Question: I've got SVG HTML code generated by 'svg.js' library. Using PHP's 'Imagick' I want to convert SVG HTML to PNG.
PHP:
'''
$svg = '<?xml version="1.0" encoding="UTF-8" standalone="no"?><svg id="SvgjsSvg2552" xmlns="http://www.w3.org/2000/svg" version="1.1" width="1500" height="1500" xmlns:xlink="http://www.w3.org/1999/xlink"><g id="SvgjsG2676"><g id="SvgjsG2554"><g id="SvgjsG2555"><g id="SvgjsG2556"><g id="SvgjsG2557"><path id="SvgjsPath2558" d="M665 100L665 167.0881805419922 " stroke-opacity="1" stroke="#000000" stroke-width="0.1" fill="none"></path><path id="SvgjsPath2559" d="M715 100L715 176.7947235107422 " stroke-opacity="1" stroke="#a80fa8" stroke-width="10" fill="none"></path></g><g id="SvgjsG2560"><path id="SvgjsPath2561" d="M565 85L565 176.7947235107422 " stroke-opacity="1" stroke="#000000" stroke-width="23" fill="none"></path><path id="SvgjsPath2562" d="M615 85L615 167.0881805419922 " stroke-opacity="1" stroke="#000000" stroke-width="0.1" fill="none"></path></g></g><g id="SvgjsG2563"><g id="SvgjsG2564" transform="rotate(210 640 429.5)"><path id="SvgjsPath2565" d="M665 100L665 167.0881805419922 " stroke-opacity="1" stroke="#a80fa8" stroke-width="2.3" fill="none"></path><path id="SvgjsPath2566" d="M715 100L715 176.7947235107422 " stroke-opacity="1" stroke="#000000" stroke-width="23" fill="none"></path></g><g id="SvgjsG2567" transform="rotate(210 640 429.5)"><path id="SvgjsPath2568" d="M565 85L565 176.7947235107422 " stroke-opacity="1" stroke="#a80fa8" stroke-width="10" fill="none"></path><path id="SvgjsPath2569" d="M615 85L615 167.0881805419922 " stroke-opacity="1" stroke="#a80fa8" stroke-width="2.3" fill="none"></path></g></g><g id="SvgjsG2570"><g id="SvgjsG2571"><path id="SvgjsPath2572" d="M565 176.7947235107422Q565.4104614257812 408.6929016113281 448.6954650878906 610.8491821289062 " stroke-opacity="1" stroke="#000000" stroke-width="23" fill="none"></path><path id="SvgjsPath2573" d="M615 167.0881805419922A200 200 0 0 0 665 167.0881805419922 " stroke-opacity="1" stroke="#000000" stroke-width="0.1" fill="none"></path></g><g id="SvgjsG2574"><path id="SvgjsPath2575" d="M578.5992431640625 685.8491821289062Q715.380615234375 448.93695068359375 715 176.7947235107422 " stroke-opacity="1" stroke="#a80fa8" stroke-width="10" fill="none"></path><path id="SvgjsPath2576" d="M530.4447021484375 669.2553100585938A200 200 0 0 0 487.1434631347656 644.2553100585938 " stroke-opacity="1" stroke="#a80fa8" stroke-width="2.3" fill="none"></path></g></g></g><g id="SvgjsG2577"><g id="SvgjsG2578" transform="translate(540 25)"><g id="SvgjsG2579"><rect id="SvgjsRect2580" width="200" height="15" fill="none" stroke-width="0"></rect><text id="SvgjsText2581" font-family="arial" x="100" y="0" text-anchor="middle" font-size="14px" font-stretch="narrower" fill="#000000"><tspan id="SvgjsTspan2582" dy="0.9em" x="100">1</tspan></text></g><g id="SvgjsG2583" transform="translate(0 15)"><g id="SvgjsG2584"><rect id="SvgjsRect2585" width="200" height="15" fill="none" stroke="#000000" stroke-width="0.2"></rect><text id="SvgjsText2586" font-family="arial" x="100" y="0" text-anchor="middle" font-size="14px" font-stretch="narrower" fill="#000000"><tspan id="SvgjsTspan2587" dy="0.9em" x="100">352</tspan></text></g></g><g id="SvgjsG2588" transform="translate(0 30)"><g id="SvgjsG2589"><rect id="SvgjsRect2590" width="100" height="15" fill="none" stroke="#000000" stroke-width="0.2"></rect><text id="SvgjsText2591" font-family="arial" x="50" y="0" text-anchor="middle" font-size="14px" font-stretch="narrower" fill="#000000"><tspan id="SvgjsTspan2592" dy="0.9em" x="50">251</tspan></text></g></g><g id="SvgjsG2593" transform="translate(0 45)"><g id="SvgjsG2594"><g id="SvgjsG2595"><rect id="SvgjsRect2596" width="50" height="15" fill="none" stroke="#000000" stroke-width="0.2"></rect><text id="SvgjsText2597" font-family="arial" x="25" y="0" text-anchor="middle" font-size="14px" font-stretch="narrower" fill="#000000"><tspan id="SvgjsTspan2598" dy="0.9em" x="25">250</tspan></text></g></g><g id="SvgjsG2599" transform="translate(50 0)"><g id="SvgjsG2600"><rect id="SvgjsRect2601" width="50" height="15" fill="none" stroke="#000000" stroke-width="0.2"></rect><text id="SvgjsText2602" font-family="arial" x="25" y="0" text-anchor="middle" font-size="14px" font-stretch="narrower" fill="#000000"><tspan id="SvgjsTspan2603" dy="0.9em" x="25">1</tspan></text></g></g></g><g id="SvgjsG2604" transform="translate(100 30)"><g id="SvgjsG2605"><rect id="SvgjsRect2606" width="100" height="15" fill="none" stroke="#000000" stroke-width="0.2"></rect><text id="SvgjsText2607" font-family="arial" x="50" y="0" text-anchor="middle" font-size="14px" font-stretch="narrower" fill="#000000"><tspan id="SvgjsTspan2608" dy="0.9em" x="50">101</tspan></text></g></g><g id="SvgjsG2609" transform="translate(100 45)"><g id="SvgjsG2610"><g id="SvgjsG2611"><rect id="SvgjsRect2612" width="50" height="15" fill="none" stroke="#000000" stroke-width="0.2"></rect><text id="SvgjsText2613" font-family="arial" x="25" y="0" text-anchor="middle" font-size="14px" font-stretch="narrower" fill="#000000"><tspan id="SvgjsTspan2614" dy="0.9em" x="25">1</tspan></text></g></g><g id="SvgjsG2615" transform="translate(50 0)"><g id="SvgjsG2616"><rect id="SvgjsRect2617" width="50" height="15" fill="none" stroke="#000000" stroke-width="0.2"></rect><text id="SvgjsText2618" font-family="arial" x="25" y="0" text-anchor="middle" font-size="14px" font-stretch="narrower" fill="#000000"><tspan id="SvgjsTspan2619" dy="0.9em" x="25">100</tspan></text></g></g></g><g id="SvgjsG2620" transform="translate(0 60)"><polygon id="SvgjsPolygon2621" points="0,0 50,15 100,0" fill="#000000" stroke="#" stroke-width="0.1"></polygon></g><g id="SvgjsG2622" transform="translate(100 60)"><polygon id="SvgjsPolygon2623" points="0,15 50,0 100,15" fill="#000000" stroke="#000000" stroke-width="0.1"></polygon></g><g id="SvgjsG2624" transform="translate(0 75)"></g></g><g id="SvgjsG2627" transform="rotate(210 640 429.5) translate(540 25)"><g id="SvgjsG2628"><rect id="SvgjsRect2629" width="200" height="15" fill="none" stroke-width="0"></rect><text id="SvgjsText2630" font-family="arial" x="100" y="0" text-anchor="middle" font-size="14px" font-stretch="narrower" fill="#000000" transform="rotate(180 100 7.<PHONE>)"><tspan id="SvgjsTspan2631" dy="0.9em" x="100">2</tspan></text></g><g id="SvgjsG2632" transform="translate(0 15)"><g id="SvgjsG2633"><rect id="SvgjsRect2634" width="200" height="15" fill="none" stroke="#000000" stroke-width="0.2"></rect><text id="SvgjsText2635" font-family="arial" x="100" y="0" text-anchor="middle" font-size="14px" font-stretch="narrower" fill="#000000" transform="rotate(180 100 7.<PHONE>)"><tspan id="SvgjsTspan2636" dy="0.9em" x="100">396</tspan></text></g></g><g id="SvgjsG2637" transform="translate(0 30)"><g id="SvgjsG2638"><rect id="SvgjsRect2639" width="100" height="15" fill="none" stroke="#000000" stroke-width="0.2"></rect><text id="SvgjsText2640" font-family="arial" x="50" y="0" text-anchor="middle" font-size="14px" font-stretch="narrower" fill="#000000" transform="rotate(180 50 7.<PHONE>)"><tspan id="SvgjsTspan2641" dy="0.9em" x="50">123</tspan></text></g></g><g id="SvgjsG2642" transform="translate(0 45)"><g id="SvgjsG2643"><g id="SvgjsG2644"><rect id="SvgjsRect2645" width="50" height="15" fill="none" stroke="#000000" stroke-width="0.2"></rect><text id="SvgjsText2646" font-family="arial" x="25" y="0" text-anchor="middle" font-size="14px" font-stretch="narrower" fill="#000000" transform="rotate(180 25 7.<PHONE>)"><tspan id="SvgjsTspan2647" dy="0.9em" x="25">100</tspan></text></g></g><g id="SvgjsG2648" transform="translate(50 0)"><g id="SvgjsG2649"><rect id="SvgjsRect2650" width="50" height="15" fill="none" stroke="#000000" stroke-width="0.2"></rect><text id="SvgjsText2651" font-family="arial" x="25" y="0" text-anchor="middle" font-size="14px" font-stretch="narrower" fill="#000000" transform="rotate(180 25 7.<PHONE>)"><tspan id="SvgjsTspan2652" dy="0.9em" x="25">23</tspan></text></g></g></g><g id="SvgjsG2653" transform="translate(100 30)"><g id="SvgjsG2654"><rect id="SvgjsRect2655" width="100" height="15" fill="none" stroke="#000000" stroke-width="0.2"></rect><text id="SvgjsText2656" font-family="arial" x="50" y="0" text-anchor="middle" font-size="14px" font-stretch="narrower" fill="#000000" transform="rotate(180 50 7.<PHONE>)"><tspan id="SvgjsTspan2657" dy="0.9em" x="50">273</tspan></text></g></g><g id="SvgjsG2658" transform="translate(100 45)"><g id="SvgjsG2659"><g id="SvgjsG2660"><rect id="SvgjsRect2661" width="50" height="15" fill="none" stroke="#000000" stroke-width="0.2"></rect><text id="SvgjsText2662" font-family="arial" x="25" y="0" text-anchor="middle" font-size="14px" font-stretch="narrower" fill="#000000" transform="rotate(180 25 7.<PHONE>)"><tspan id="SvgjsTspan2663" dy="0.9em" x="25">23</tspan></text></g></g><g id="SvgjsG2664" transform="translate(50 0)"><g id="SvgjsG2665"><rect id="SvgjsRect2666" width="50" height="15" fill="none" stroke="#000000" stroke-width="0.2"></rect><text id="SvgjsText2667" font-family="arial" x="25" y="0" text-anchor="middle" font-size="14px" font-stretch="narrower" fill="#000000" transform="rotate(180 25 7.<PHONE>)"><tspan id="SvgjsTspan2668" dy="0.9em" x="25">250</tspan></text></g></g></g><g id="SvgjsG2669" transform="translate(0 60)"><polygon id="SvgjsPolygon2670" points="0,0 50,15 100,0" fill="#000000" stroke="#a80fa8" stroke-width="0.1"></polygon></g><g id="SvgjsG2671" transform="translate(100 60)"><polygon id="SvgjsPolygon2672" points="0,15 50,0 100,15" fill="#000000" stroke="#000000" stroke-width="0.1"></polygon></g><g id="SvgjsG2673" transform="translate(0 75)"></g></g></g></g></g><g id="SvgjsG2677" transform="rotate(<PHONE> 47.5) translate(1180 10)"><polygon id="SvgjsPolygon2678" points="15,0 7.5,15 22.5,15" fill="#000000" stroke="#000000" stroke-width="0.1"></polygon><ellipse id="SvgjsEllipse2679" rx="15" ry="15" cx="15" cy="45" fill="none" stroke="#000000" stroke-width="1"></ellipse><path id="SvgjsPath2680" d="M15 15L15 75 " stroke="#000000" stroke-width="1"></path></g></svg>';
$imagick = new \Imagick();
$imagick->readimageblob($svg);
$imagick->setimageformat('png32');
$imagick->writeimage(WWW_DIR . '/files/12.png');
$imagick->clear();
$imagick->destroy();
'''
SVG:
'''
<svg id="SvgjsSvg2552" xmlns="http://www.w3.org/2000/svg" version="1.1" width="1500" height="1500" xmlns:xlink="http://www.w3.org/1999/xlink"><g id="SvgjsG2676"><g id="SvgjsG2554"><g id="SvgjsG2555"><g id="SvgjsG2556"><g id="SvgjsG2557"><path id="SvgjsPath2558" d="M665 100L665 167.0881805419922 " stroke-opacity="1" stroke="#000000" stroke-width="0.1" fill="none"></path><path id="SvgjsPath2559" d="M715 100L715 176.7947235107422 " stroke-opacity="1" stroke="#a80fa8" stroke-width="10" fill="none"></path></g><g id="SvgjsG2560"><path id="SvgjsPath2561" d="M565 85L565 176.7947235107422 " stroke-opacity="1" stroke="#000000" stroke-width="23" fill="none"></path><path id="SvgjsPath2562" d="M615 85L615 167.0881805419922 " stroke-opacity="1" stroke="#000000" stroke-width="0.1" fill="none"></path></g></g><g id="SvgjsG2563"><g id="SvgjsG2564" transform="rotate(210 640 429.5)"><path id="SvgjsPath2565" d="M665 100L665 167.0881805419922 " stroke-opacity="1" stroke="#a80fa8" stroke-width="2.3" fill="none"></path><path id="SvgjsPath2566" d="M715 100L715 176.7947235107422 " stroke-opacity="1" stroke="#000000" stroke-width="23" fill="none"></path></g><g id="SvgjsG2567" transform="rotate(210 640 429.5)"><path id="SvgjsPath2568" d="M565 85L565 176.7947235107422 " stroke-opacity="1" stroke="#a80fa8" stroke-width="10" fill="none"></path><path id="SvgjsPath2569" d="M615 85L615 167.0881805419922 " stroke-opacity="1" stroke="#a80fa8" stroke-width="2.3" fill="none"></path></g></g><g id="SvgjsG2570"><g id="SvgjsG2571"><path id="SvgjsPath2572" d="M565 176.7947235107422Q565.4104614257812 408.6929016113281 448.6954650878906 610.8491821289062 " stroke-opacity="1" stroke="#000000" stroke-width="23" fill="none"></path><path id="SvgjsPath2573" d="M615 167.0881805419922A200 200 0 0 0 665 167.0881805419922 " stroke-opacity="1" stroke="#000000" stroke-width="0.1" fill="none"></path></g><g id="SvgjsG2574"><path id="SvgjsPath2575" d="M578.5992431640625 685.8491821289062Q715.380615234375 448.93695068359375 715 176.7947235107422 " stroke-opacity="1" stroke="#a80fa8" stroke-width="10" fill="none"></path><path id="SvgjsPath2576" d="M530.4447021484375 669.2553100585938A200 200 0 0 0 487.1434631347656 644.2553100585938 " stroke-opacity="1" stroke="#a80fa8" stroke-width="2.3" fill="none"></path></g></g></g><g id="SvgjsG2577"><g id="SvgjsG2578" transform="translate(540 25)"><g id="SvgjsG2579"><rect id="SvgjsRect2580" width="200" height="15" fill="none" stroke-width="0"></rect><text id="SvgjsText2581" font-family="arial" x="100" y="0" text-anchor="middle" font-size="14px" font-stretch="narrower" fill="#000000"><tspan id="SvgjsTspan2582" dy="0.9em" x="100">1</tspan></text></g><g id="SvgjsG2583" transform="translate(0 15)"><g id="SvgjsG2584"><rect id="SvgjsRect2585" width="200" height="15" fill="none" stroke="#000000" stroke-width="0.2"></rect><text id="SvgjsText2586" font-family="arial" x="100" y="0" text-anchor="middle" font-size="14px" font-stretch="narrower" fill="#000000"><tspan id="SvgjsTspan2587" dy="0.9em" x="100">352</tspan></text></g></g><g id="SvgjsG2588" transform="translate(0 30)"><g id="SvgjsG2589"><rect id="SvgjsRect2590" width="100" height="15" fill="none" stroke="#000000" stroke-width="0.2"></rect><text id="SvgjsText2591" font-family="arial" x="50" y="0" text-anchor="middle" font-size="14px" font-stretch="narrower" fill="#000000"><tspan id="SvgjsTspan2592" dy="0.9em" x="50">251</tspan></text></g></g><g id="SvgjsG2593" transform="translate(0 45)"><g id="SvgjsG2594"><g id="SvgjsG2595"><rect id="SvgjsRect2596" width="50" height="15" fill="none" stroke="#000000" stroke-width="0.2"></rect><text id="SvgjsText2597" font-family="arial" x="25" y="0" text-anchor="middle" font-size="14px" font-stretch="narrower" fill="#000000"><tspan id="SvgjsTspan2598" dy="0.9em" x="25">250</tspan></text></g></g><g id="SvgjsG2599" transform="translate(50 0)"><g id="SvgjsG2600"><rect id="SvgjsRect2601" width="50" height="15" fill="none" stroke="#000000" stroke-width="0.2"></rect><text id="SvgjsText2602" font-family="arial" x="25" y="0" text-anchor="middle" font-size="14px" font-stretch="narrower" fill="#000000"><tspan id="SvgjsTspan2603" dy="0.9em" x="25">1</tspan></text></g></g></g><g id="SvgjsG2604" transform="translate(100 30)"><g id="SvgjsG2605"><rect id="SvgjsRect2606" width="100" height="15" fill="none" stroke="#000000" stroke-width="0.2"></rect><text id="SvgjsText2607" font-family="arial" x="50" y="0" text-anchor="middle" font-size="14px" font-stretch="narrower" fill="#000000"><tspan id="SvgjsTspan2608" dy="0.9em" x="50">101</tspan></text></g></g><g id="SvgjsG2609" transform="translate(100 45)"><g id="SvgjsG2610"><g id="SvgjsG2611"><rect id="SvgjsRect2612" width="50" height="15" fill="none" stroke="#000000" stroke-width="0.2"></rect><text id="SvgjsText2613" font-family="arial" x="25" y="0" text-anchor="middle" font-size="14px" font-stretch="narrower" fill="#000000"><tspan id="SvgjsTspan2614" dy="0.9em" x="25">1</tspan></text></g></g><g id="SvgjsG2615" transform="translate(50 0)"><g id="SvgjsG2616"><rect id="SvgjsRect2617" width="50" height="15" fill="none" stroke="#000000" stroke-width="0.2"></rect><text id="SvgjsText2618" font-family="arial" x="25" y="0" text-anchor="middle" font-size="14px" font-stretch="narrower" fill="#000000"><tspan id="SvgjsTspan2619" dy="0.9em" x="25">100</tspan></text></g></g></g><g id="SvgjsG2620" transform="translate(0 60)"><polygon id="SvgjsPolygon2621" points="0,0 50,15 100,0" fill="#000000" stroke="#" stroke-width="0.1"></polygon></g><g id="SvgjsG2622" transform="translate(100 60)"><polygon id="SvgjsPolygon2623" points="0,15 50,0 100,15" fill="#000000" stroke="#000000" stroke-width="0.1"></polygon></g><g id="SvgjsG2624" transform="translate(0 75)"></g></g><g id="SvgjsG2627" transform="rotate(210 640 429.5) translate(540 25)"><g id="SvgjsG2628"><rect id="SvgjsRect2629" width="200" height="15" fill="none" stroke-width="0"></rect><text id="SvgjsText2630" font-family="arial" x="100" y="0" text-anchor="middle" font-size="14px" font-stretch="narrower" fill="#000000" transform="rotate(180 100 7.<PHONE>)"><tspan id="SvgjsTspan2631" dy="0.9em" x="100">2</tspan></text></g><g id="SvgjsG2632" transform="translate(0 15)"><g id="SvgjsG2633"><rect id="SvgjsRect2634" width="200" height="15" fill="none" stroke="#000000" stroke-width="0.2"></rect><text id="SvgjsText2635" font-family="arial" x="100" y="0" text-anchor="middle" font-size="14px" font-stretch="narrower" fill="#000000" transform="rotate(180 100 7.<PHONE>)"><tspan id="SvgjsTspan2636" dy="0.9em" x="100">396</tspan></text></g></g><g id="SvgjsG2637" transform="translate(0 30)"><g id="SvgjsG2638"><rect id="SvgjsRect2639" width="100" height="15" fill="none" stroke="#000000" stroke-width="0.2"></rect><text id="SvgjsText2640" font-family="arial" x="50" y="0" text-anchor="middle" font-size="14px" font-stretch="narrower" fill="#000000" transform="rotate(180 50 7.<PHONE>)"><tspan id="SvgjsTspan2641" dy="0.9em" x="50">123</tspan></text></g></g><g id="SvgjsG2642" transform="translate(0 45)"><g id="SvgjsG2643"><g id="SvgjsG2644"><rect id="SvgjsRect2645" width="50" height="15" fill="none" stroke="#000000" stroke-width="0.2"></rect><text id="SvgjsText2646" font-family="arial" x="25" y="0" text-anchor="middle" font-size="14px" font-stretch="narrower" fill="#000000" transform="rotate(180 25 7.<PHONE>)"><tspan id="SvgjsTspan2647" dy="0.9em" x="25">100</tspan></text></g></g><g id="SvgjsG2648" transform="translate(50 0)"><g id="SvgjsG2649"><rect id="SvgjsRect2650" width="50" height="15" fill="none" stroke="#000000" stroke-width="0.2"></rect><text id="SvgjsText2651" font-family="arial" x="25" y="0" text-anchor="middle" font-size="14px" font-stretch="narrower" fill="#000000" transform="rotate(180 25 7.<PHONE>)"><tspan id="SvgjsTspan2652" dy="0.9em" x="25">23</tspan></text></g></g></g><g id="SvgjsG2653" transform="translate(100 30)"><g id="SvgjsG2654"><rect id="SvgjsRect2655" width="100" height="15" fill="none" stroke="#000000" stroke-width="0.2"></rect><text id="SvgjsText2656" font-family="arial" x="50" y="0" text-anchor="middle" font-size="14px" font-stretch="narrower" fill="#000000" transform="rotate(180 50 7.<PHONE>)"><tspan id="SvgjsTspan2657" dy="0.9em" x="50">273</tspan></text></g></g><g id="SvgjsG2658" transform="translate(100 45)"><g id="SvgjsG2659"><g id="SvgjsG2660"><rect id="SvgjsRect2661" width="50" height="15" fill="none" stroke="#000000" stroke-width="0.2"></rect><text id="SvgjsText2662" font-family="arial" x="25" y="0" text-anchor="middle" font-size="14px" font-stretch="narrower" fill="#000000" transform="rotate(180 25 7.<PHONE>)"><tspan id="SvgjsTspan2663" dy="0.9em" x="25">23</tspan></text></g></g><g id="SvgjsG2664" transform="translate(50 0)"><g id="SvgjsG2665"><rect id="SvgjsRect2666" width="50" height="15" fill="none" stroke="#000000" stroke-width="0.2"></rect><text id="SvgjsText2667" font-family="arial" x="25" y="0" text-anchor="middle" font-size="14px" font-stretch="narrower" fill="#000000" transform="rotate(180 25 7.<PHONE>)"><tspan id="SvgjsTspan2668" dy="0.9em" x="25">250</tspan></text></g></g></g><g id="SvgjsG2669" transform="translate(0 60)"><polygon id="SvgjsPolygon2670" points="0,0 50,15 100,0" fill="#000000" stroke="#a80fa8" stroke-width="0.1"></polygon></g><g id="SvgjsG2671" transform="translate(100 60)"><polygon id="SvgjsPolygon2672" points="0,15 50,0 100,15" fill="#000000" stroke="#000000" stroke-width="0.1"></polygon></g><g id="SvgjsG2673" transform="translate(0 75)"></g></g></g></g></g><g id="SvgjsG2677" transform="rotate(<PHONE> 47.5) translate(1180 10)"><polygon id="SvgjsPolygon2678" points="15,0 7.5,15 22.5,15" fill="#000000" stroke="#000000" stroke-width="0.1"></polygon><ellipse id="SvgjsEllipse2679" rx="15" ry="15" cx="15" cy="45" fill="none" stroke="#000000" stroke-width="1"></ellipse><path id="SvgjsPath2680" d="M15 15L15 75 " stroke="#000000" stroke-width="1"></path></g></svg>
'''
This is what I get. Picture on the left (taken from browser) is a desired state. Magick's not happening :)

I have tried simplier SVG HTML code and it worked. Is there anything wrong with the generated SVG HTML code? I've validated the generated SVG and no errors where found.
Thanks a lot in advance.
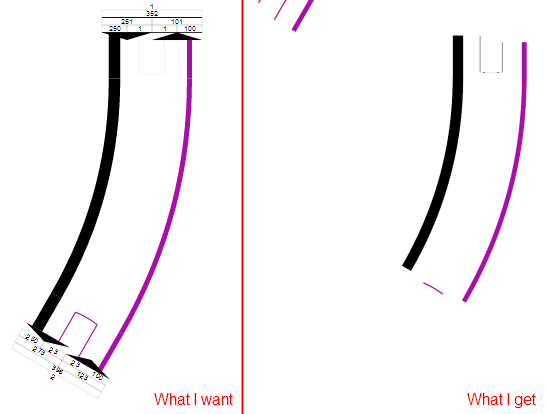
Answer: By far the best way to export svg is to use the Inkscape executable. We have been using it in production for the past five years and it is rock solid. On a mac we approach Inkscape like this to export a png:
'''
/Applications/Inkscape.app/Contents/Resources/script filename.svg --export-png=filename.png
'''
We have tested a lot of svg parsers and none of them did so well as Inkscape. Together with the <URL> it works brilliantly.